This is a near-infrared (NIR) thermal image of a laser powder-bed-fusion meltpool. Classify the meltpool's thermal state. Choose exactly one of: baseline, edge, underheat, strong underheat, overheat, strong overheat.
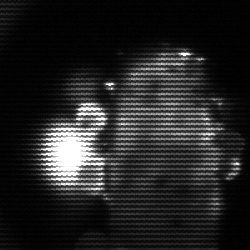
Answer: strong underheat